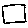
Label: square